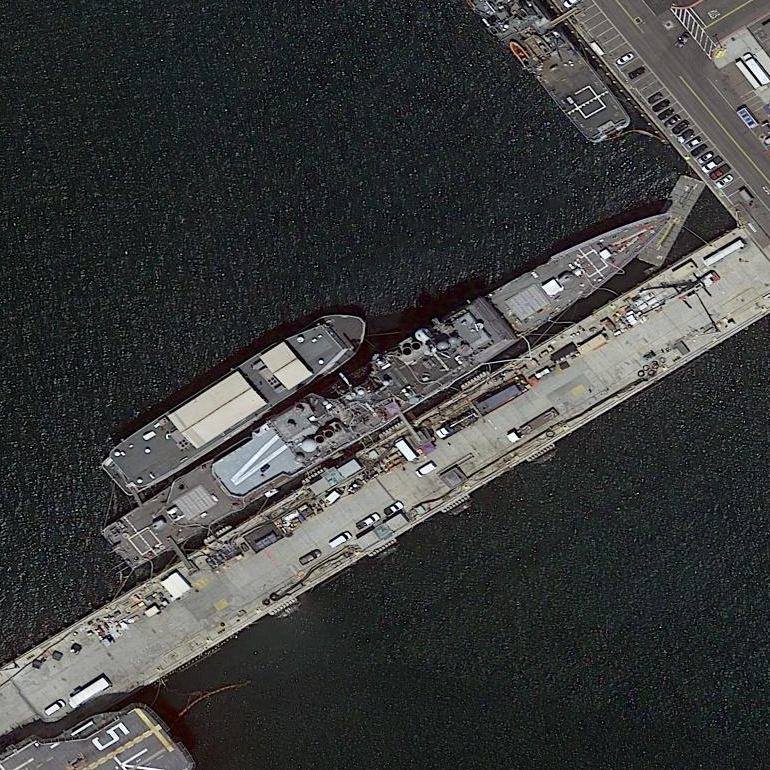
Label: cruiser